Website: home-depot
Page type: cart
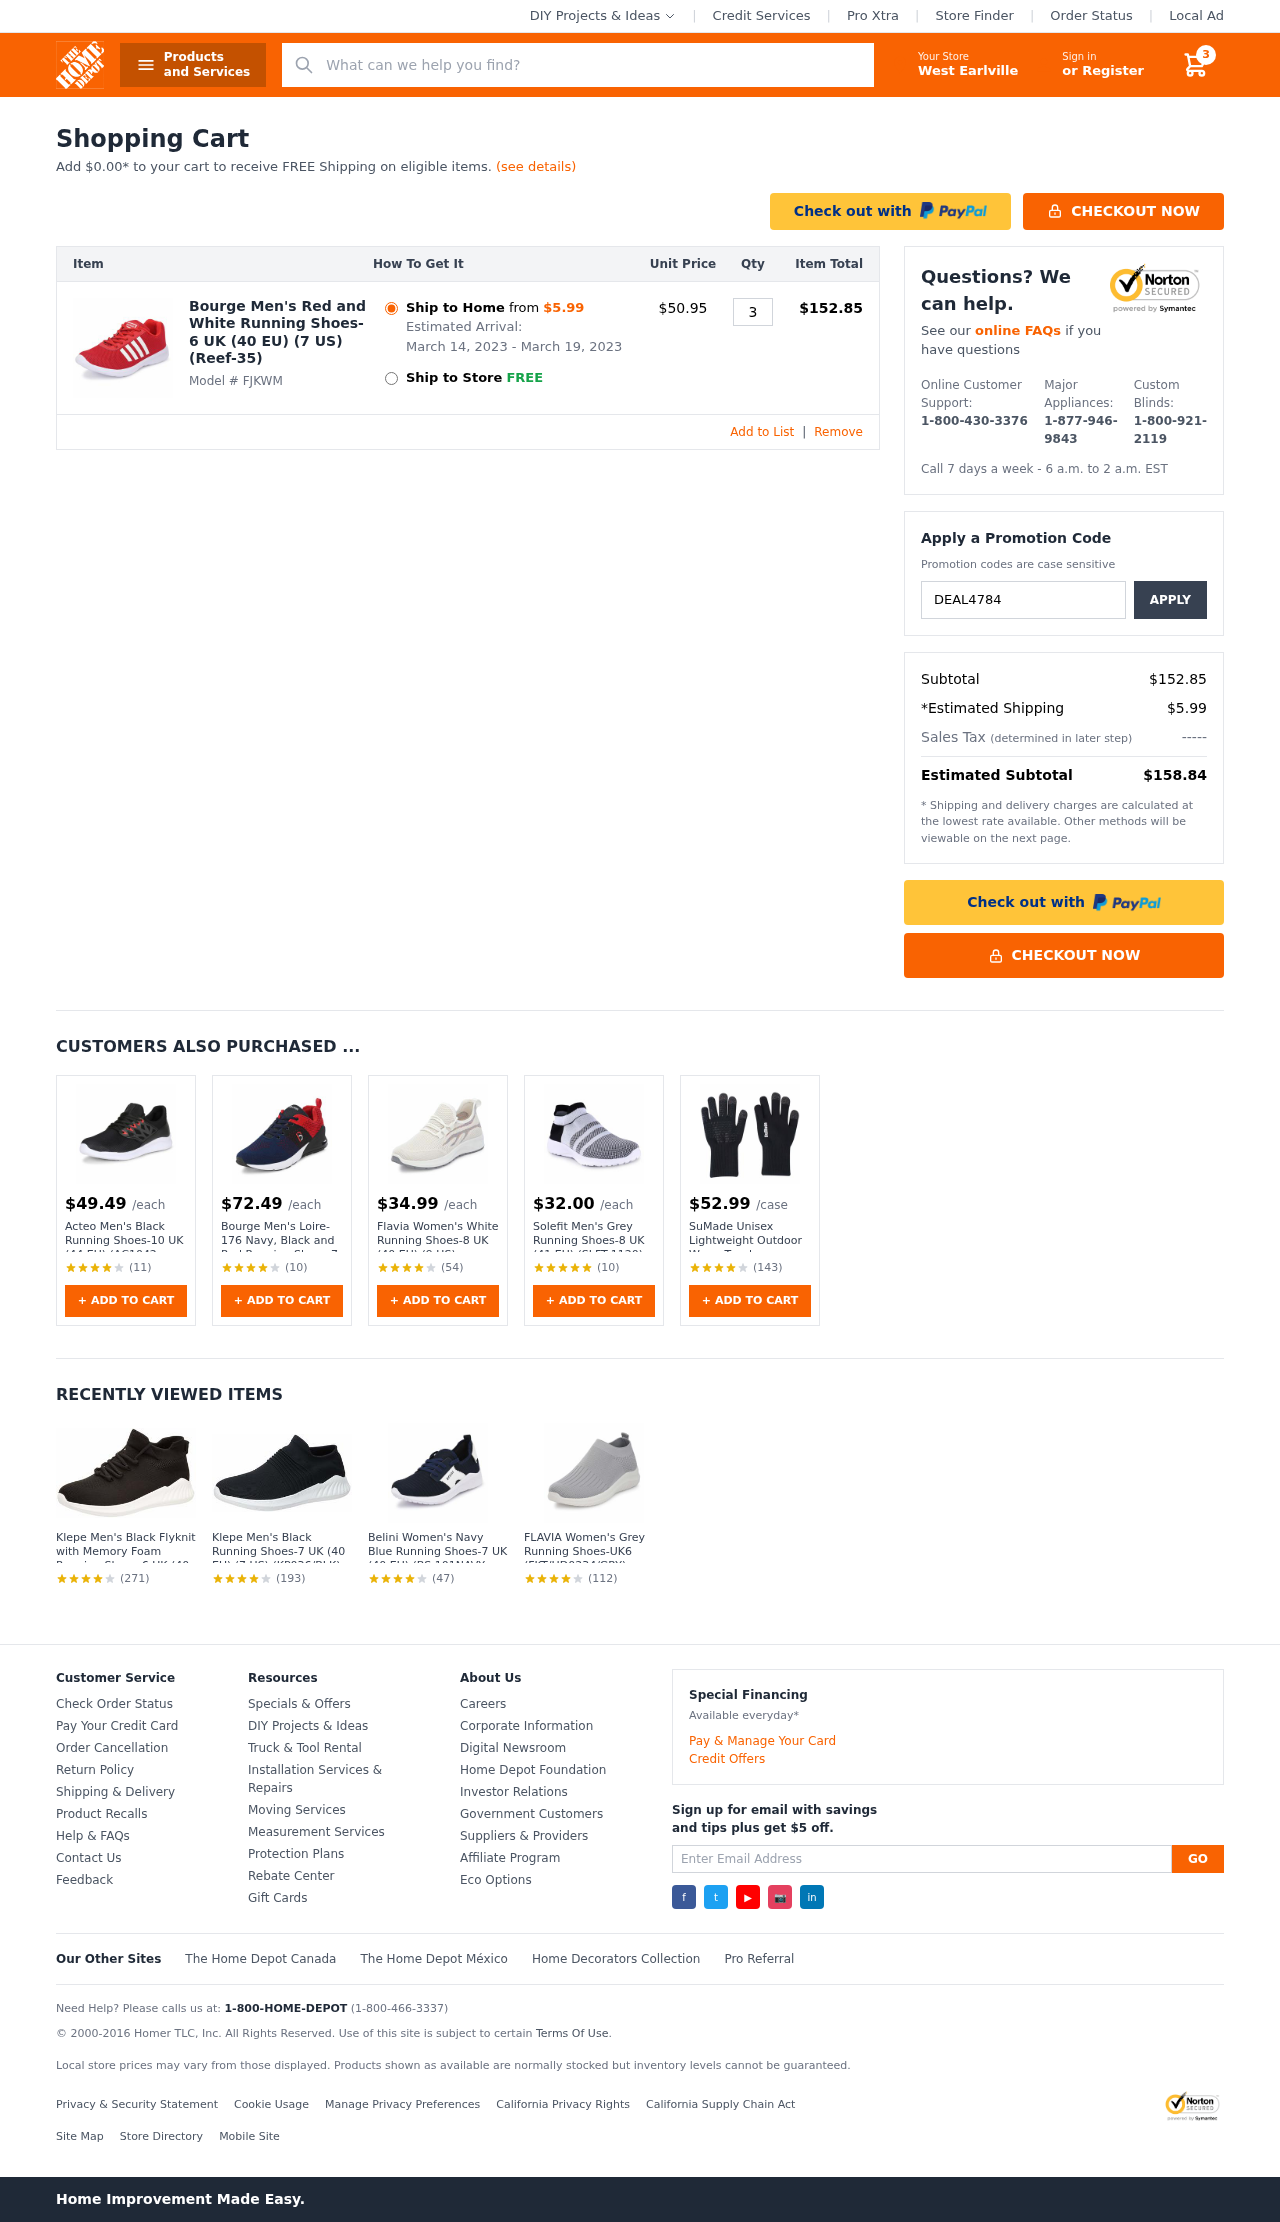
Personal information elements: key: PII_CITY
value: West Earlville
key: PII_PROMO_CODE
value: DEAL4784
Product elements: key: PRODUCT1_NAME
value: Bourge Men's Red and White Running Shoes-6 UK (40 EU) (7 US) (Reef-35)
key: PRODUCT1_PRICE
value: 50.95
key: PRODUCT1_QUANTITY
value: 3
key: PRODUCT2_PRICE
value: $49.49
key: PRODUCT2_NAME
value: Acteo Men's Black Running Shoes-10 UK (44 EU) (AC1042-Black)
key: PRODUCT2_NUM_RATINGS
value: (11)
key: PRODUCT3_PRICE
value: $72.49
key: PRODUCT3_NAME
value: Bourge Men's Loire-176 Navy, Black and Red Running Shoes-7 UK (41 EU) (8 US) (Loire-176-07)
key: PRODUCT3_NUM_RATINGS
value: (10)
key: PRODUCT4_PRICE
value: $34.99
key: PRODUCT4_NAME
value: Flavia Women's White Running Shoes-8 UK (40 EU) (9 US) (FKT/SP020/WHT)
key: PRODUCT4_NUM_RATINGS
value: (54)
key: PRODUCT5_PRICE
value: $32.00
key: PRODUCT5_NAME
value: Solefit Men's Grey Running Shoes-8 UK (41 EU) (SLFT-1120)
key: PRODUCT5_NUM_RATINGS
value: (10)
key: PRODUCT6_PRICE
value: $52.99
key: PRODUCT6_NAME
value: SuMade Unisex Lightweight Outdoor Warm Touchscreen Waterproof Windproof Running Driving Cycling Clim
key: PRODUCT6_NUM_RATINGS
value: (143)
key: PRODUCT7_NAME
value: Klepe Men's Black Flyknit with Memory Foam Running Shoes-6 UK (40 EU) (7 US) (KP0331/BLK)
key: PRODUCT7_NUM_RATINGS
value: (271)
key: PRODUCT8_NAME
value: Klepe Men's Black Running Shoes-7 UK (40 EU) (7 US) (KP036/BLK)
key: PRODUCT8_NUM_RATINGS
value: (193)
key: PRODUCT9_NAME
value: Belini Women's Navy Blue Running Shoes-7 UK (40 EU) (BS 101NAVY BLUE7)
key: PRODUCT9_NUM_RATINGS
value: (47)
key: PRODUCT10_NAME
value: FLAVIA Women's Grey Running Shoes-UK6 (FKT/HD0234/GRY)
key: PRODUCT10_NUM_RATINGS
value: (112)
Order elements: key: ORDER_NUM_ITEMS
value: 3
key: AMOUNT_TO_FREE_SHIPPING
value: $0.00
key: ORDER_SHIPPING_DATE
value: March 14, 2023
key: ORDER_DELIVERY_DATE
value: March 19, 2023
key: ORDER_ITEM_TOTAL
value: $152.85
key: ORDER_SUBTOTAL
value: $152.85
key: ORDER_SHIPPING_COST
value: $5.99
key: ORDER_TOTAL
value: $158.84
Search elements: key: HEADER_SEARCH
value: What can we help you find?